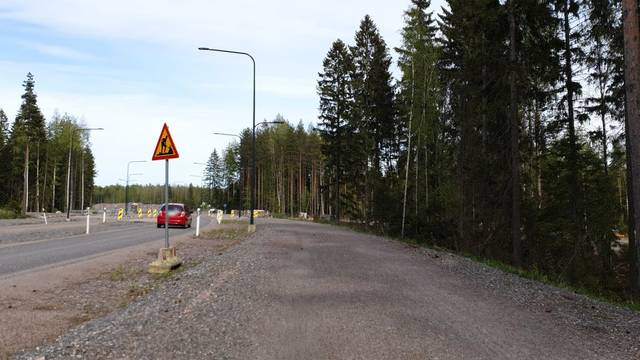
Region: Finland
Coordinates: 60.259, 24.89